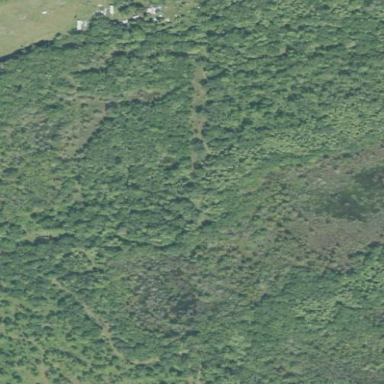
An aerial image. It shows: Marshy wetland area.